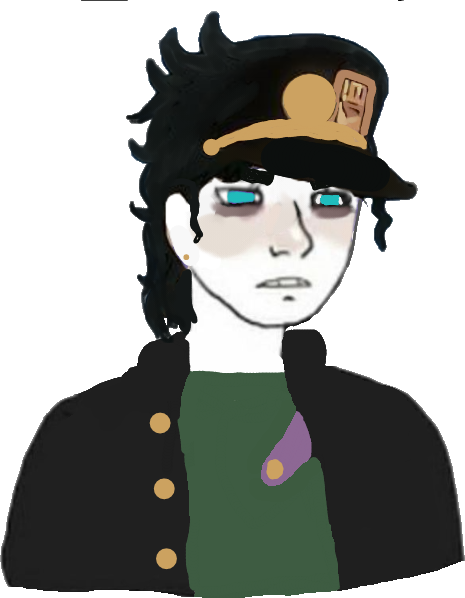
Label: 5_Twinkjak